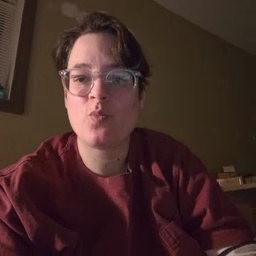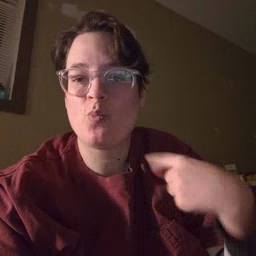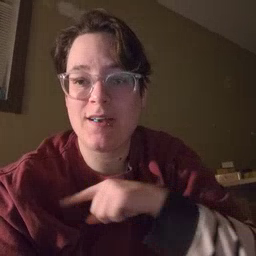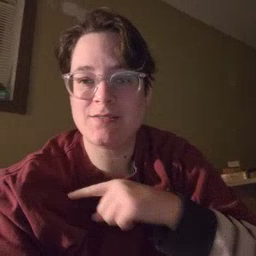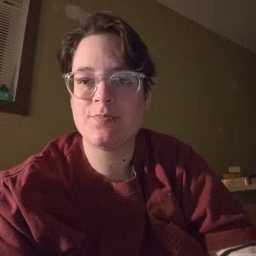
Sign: weus